Interaction volume radius: 5 \u00c5
Interaction volume height: 10 \u00c5
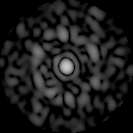
Disorder parameter: 0.7746